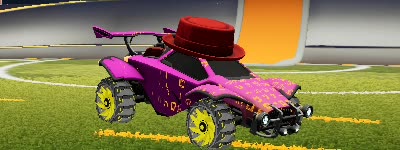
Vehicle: octane